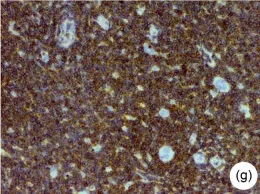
T-lymphoid cells showing positive CD2 immunoreactivity (100x).
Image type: pathology (immunostaining)